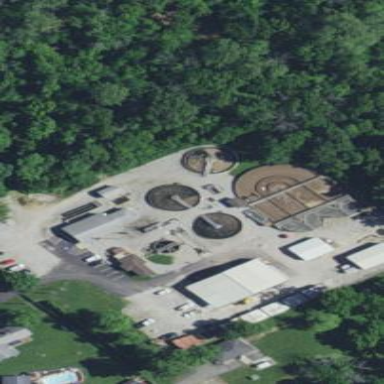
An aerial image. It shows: View of wastewater plant.